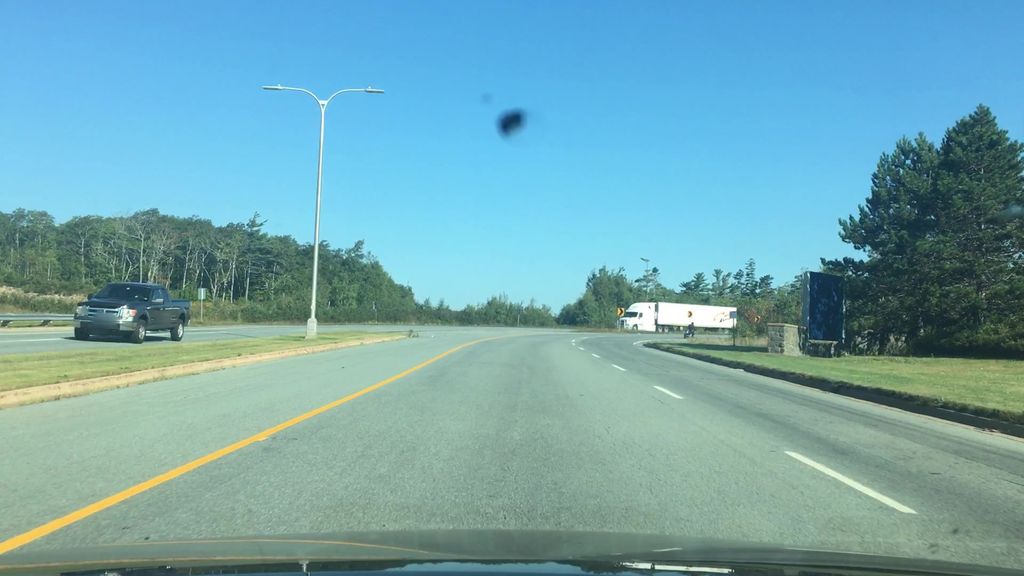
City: halifax